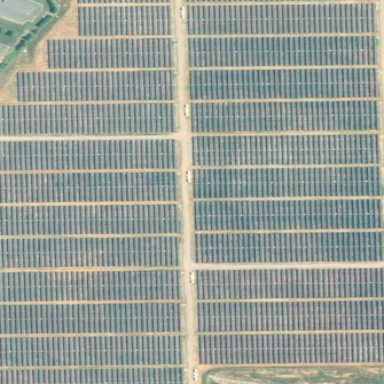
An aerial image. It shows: Solar photovoltaic power plant surrounded by fence.